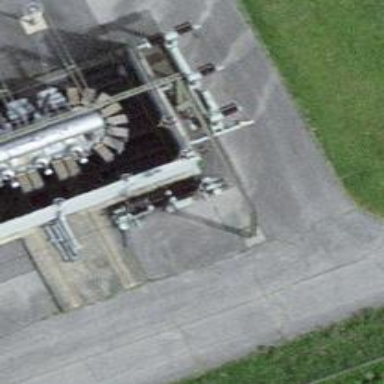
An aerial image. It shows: Switch used for power control.